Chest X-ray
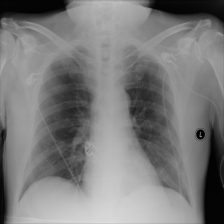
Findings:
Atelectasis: negative
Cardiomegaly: negative
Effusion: negative
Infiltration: positive
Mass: negative
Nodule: negative
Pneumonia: negative
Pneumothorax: negative
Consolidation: negative
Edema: negative
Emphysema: negative
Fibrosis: negative
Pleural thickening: negative
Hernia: negative